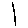
Label: line